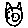
Label: cat